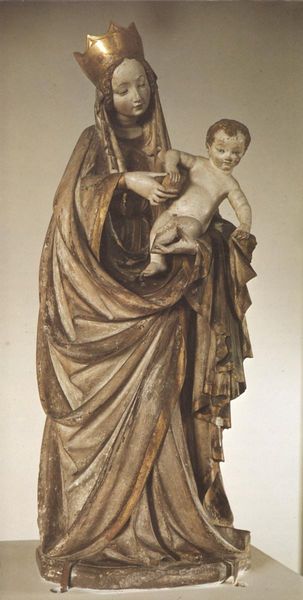
Titel: Schöne Madonna, böhmisch
Schlagwörter: hand, haut, kopf, nackt, umhang, braun, finger, frau, holz, schleier, falten, gesicht, halten, sockel, stehen, stein, hände, kirche, figur, gewand, gold, mantel, kind, mutter, krone, rosa, skulptur, statue, apfel, wangen, baby, glänzen, faltenwurf, plastik, befestigung, religion, scheibe, stand, löcher, christus, jesus, mittelalter, heilige, gefasst, spielbein, standbein, heilig, maria, madonna, heiland, geschnitzt, jesuskind, schöne madonna, faltn, langhaarig, schöne, #kind